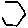
Label: hexagon